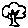
Label: tree